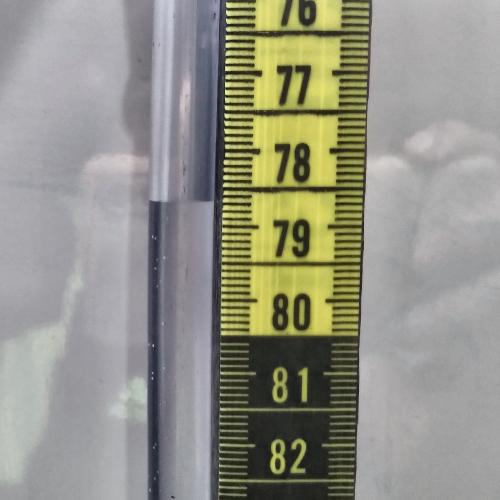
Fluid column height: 78.7 cm